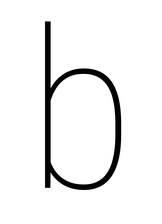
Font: Roboto_Condensed_Thin